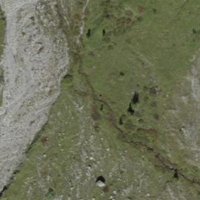
EUNIS habitat code: 23
Species observed at this site:
Aricia artaxerxes
Phoenicurus ochruros
Anthus spinoletta